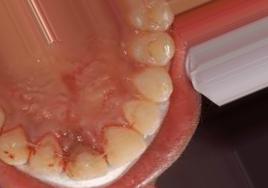
Condition: Tooth Discoloration